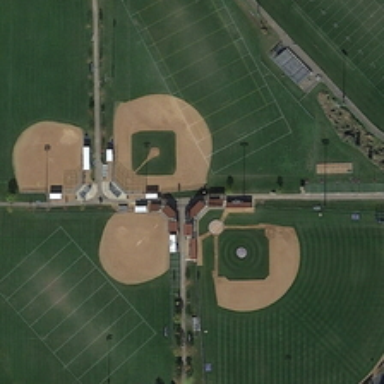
Four baseball fields are near a football field .